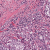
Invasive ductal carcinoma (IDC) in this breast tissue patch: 1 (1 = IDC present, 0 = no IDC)